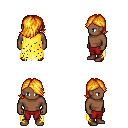
a pixel art fantasy rpg character, male body template, human, dark skin, yellow tattered cape, red pants, light blonde swoop hairstyle, brown shoes, four views (front, back, left, right), 2x2 character sprite sheet, small pixel art, hard edges, no anti-aliasing